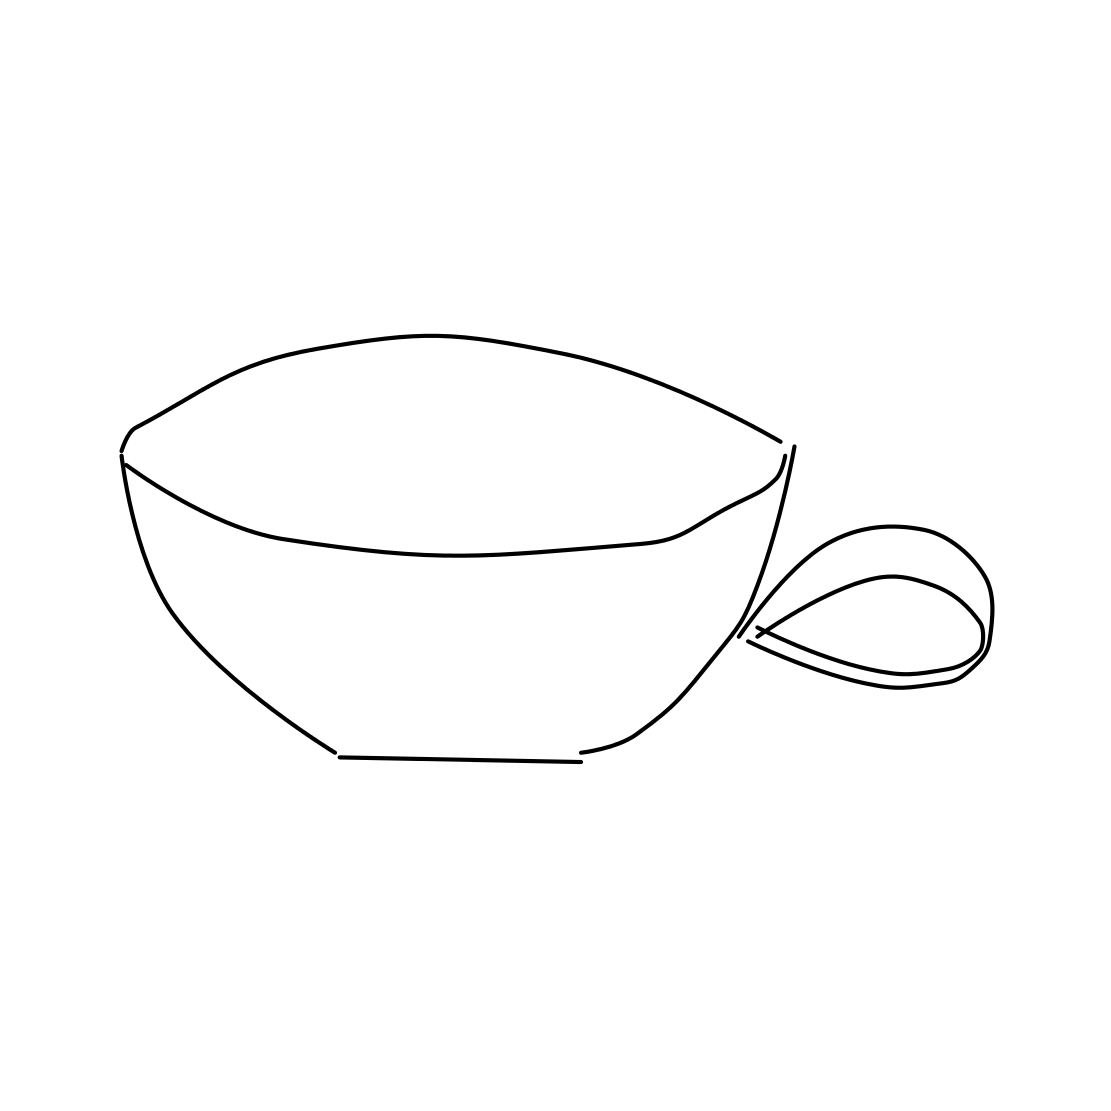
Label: cup